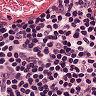
Metastatic tissue present: no